Question: I'm trying to add some space after the drop down but it's not working...
'''
<?php
$connect = mysql_connect("server","username","") or die("Error connecting to MYSQL");
mysql_select_db("database") or die("Error connecting to database");
$result = mysql_query("SELECT * FROM table ORDER BY column ASC");
"<select name='drpdwn'>";
while ($row = mysql_fetch_array($result)) {
echo "<option value=" .$row['col1'] . ">".$row['col1'] ."</option>";
}
echo "<br/>";
echo "";
?>
<br/>
<input type="submit" id="thisSbmit" value="Delete Contact" onClick="chck()">&nbsp;&nbsp;<input type="button" id="cls" class="cls" value="Clear">
'''
This is the code i added '<br>' two times and blank space once but it doesn't work..

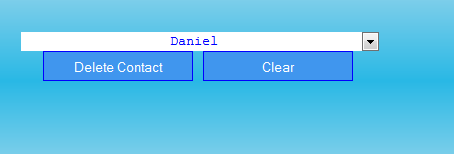
Answer: You never actually close the '<select>' (with a '</select>').
'''
- echo "<br/>";
+ echo "</select><br/>";
'''
<URL>
vs. <URL>
I do find it a bit odd that it has that effect, but I guess that's good motivation to properly format HTML.